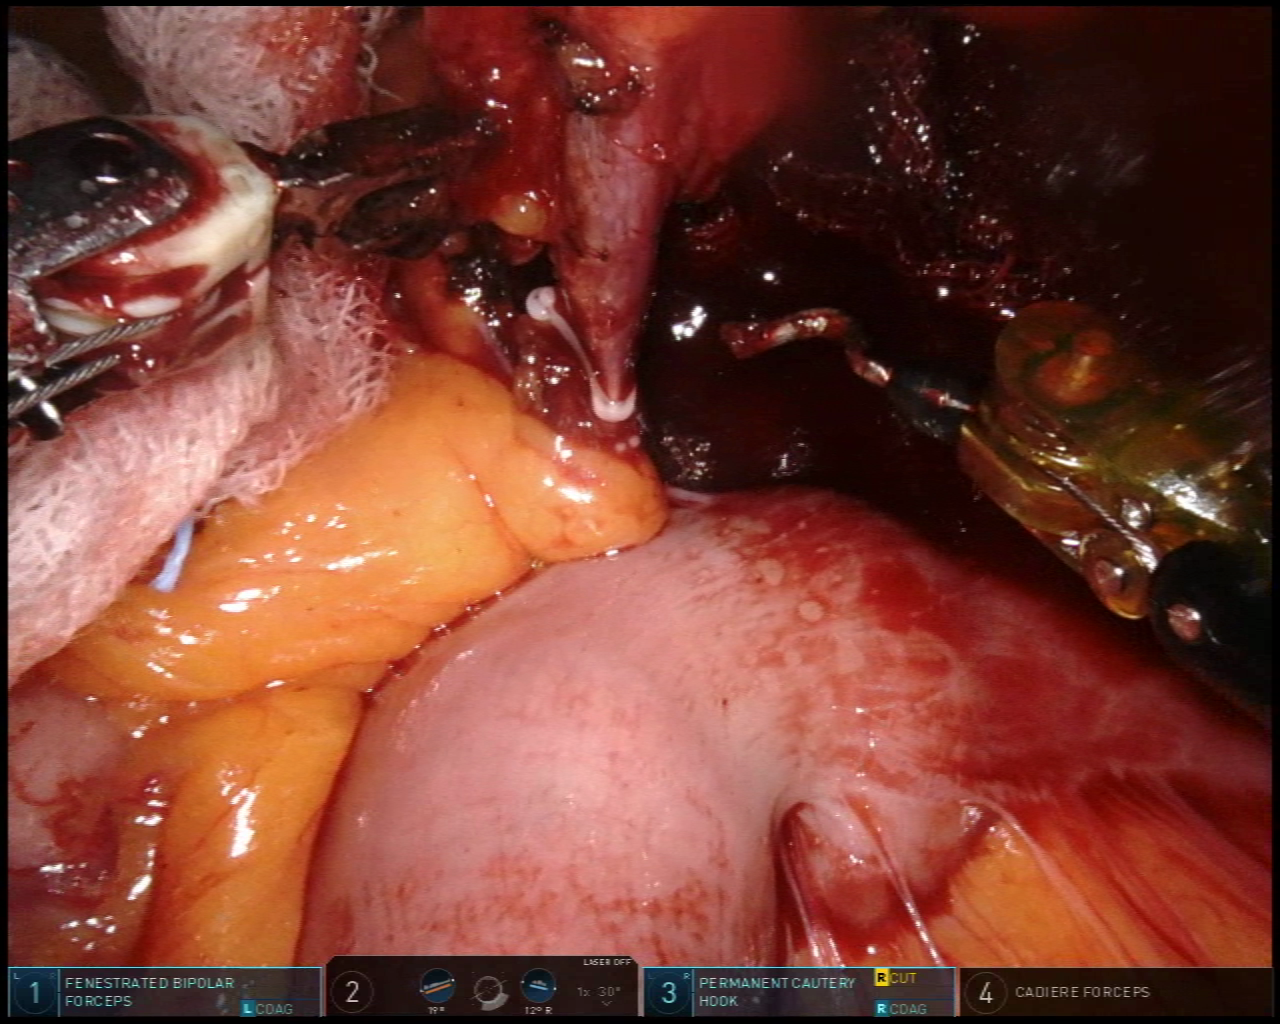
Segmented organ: intestinal_veins
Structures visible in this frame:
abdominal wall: no
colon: yes
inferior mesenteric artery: no
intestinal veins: yes
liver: no
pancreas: no
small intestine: no
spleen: no
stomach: no
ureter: no
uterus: no
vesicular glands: no